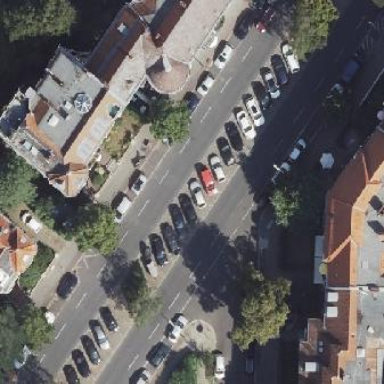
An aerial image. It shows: Diagonal street-side parking available as amenity.